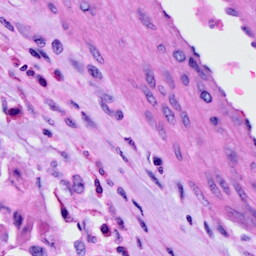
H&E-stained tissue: Cervix